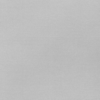
Label: dusty